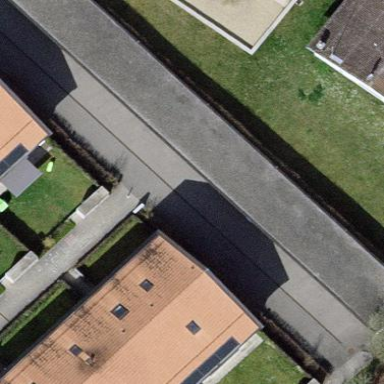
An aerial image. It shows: Group of garages.